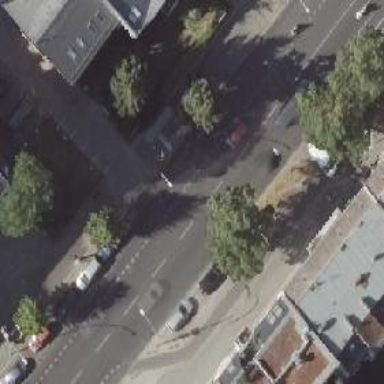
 with parking lanes on the left and street-side parking on the right."